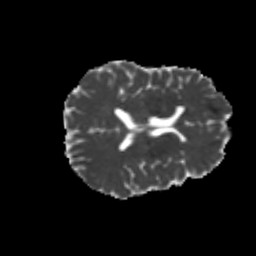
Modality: MD
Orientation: axial
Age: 24
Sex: male
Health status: healthy
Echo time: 0.074 s